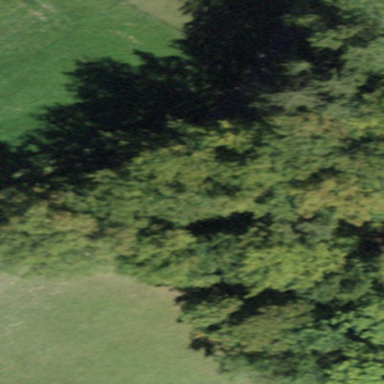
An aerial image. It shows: Forest area.